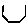
Label: hexagon